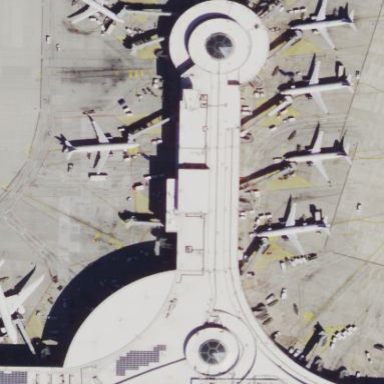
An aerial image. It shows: Airport terminal building.